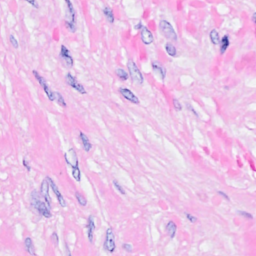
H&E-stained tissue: Breast